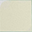
Piece: xx